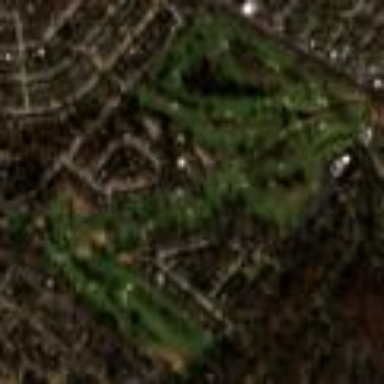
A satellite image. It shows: Golf course.